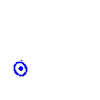
Particle: proton